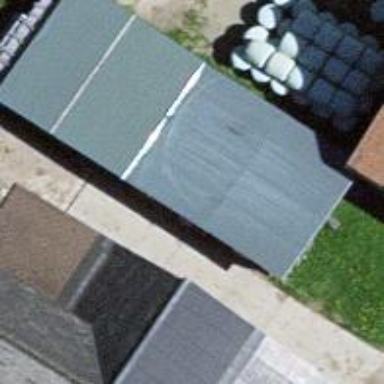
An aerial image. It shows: Shed.